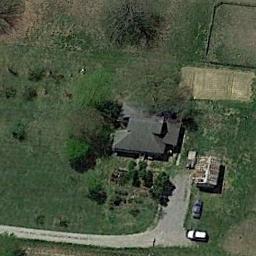
Label: residential